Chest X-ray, AP view. Patient: 40 years old, sex M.
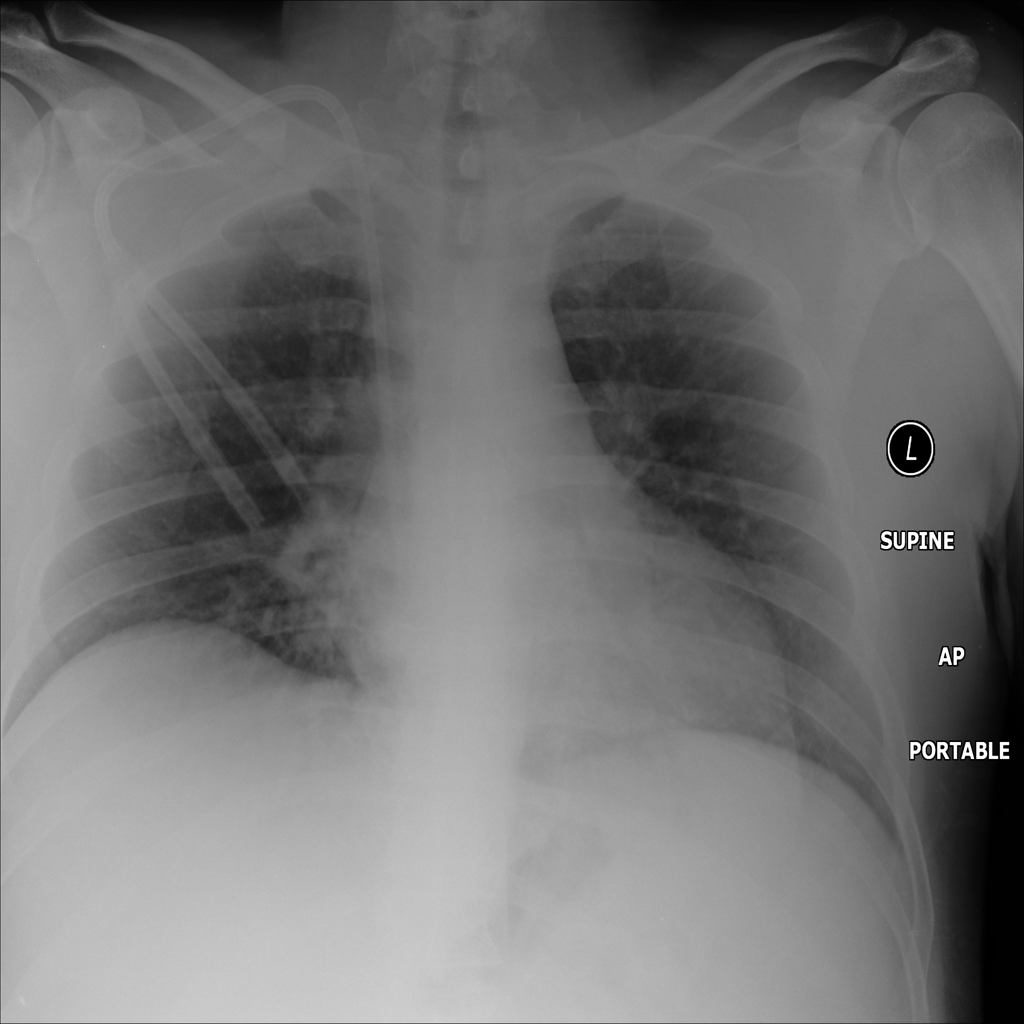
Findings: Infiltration